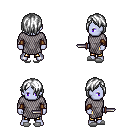
a pixel art fantasy rpg character, male body template, dark elf, purple skin, chain mail, gold greaves, white bangs hairstyle, leather bracers, white slippers, dagger, four views (front, back, left, right), 2x2 character sprite sheet, small pixel art, hard edges, no anti-aliasing